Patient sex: M
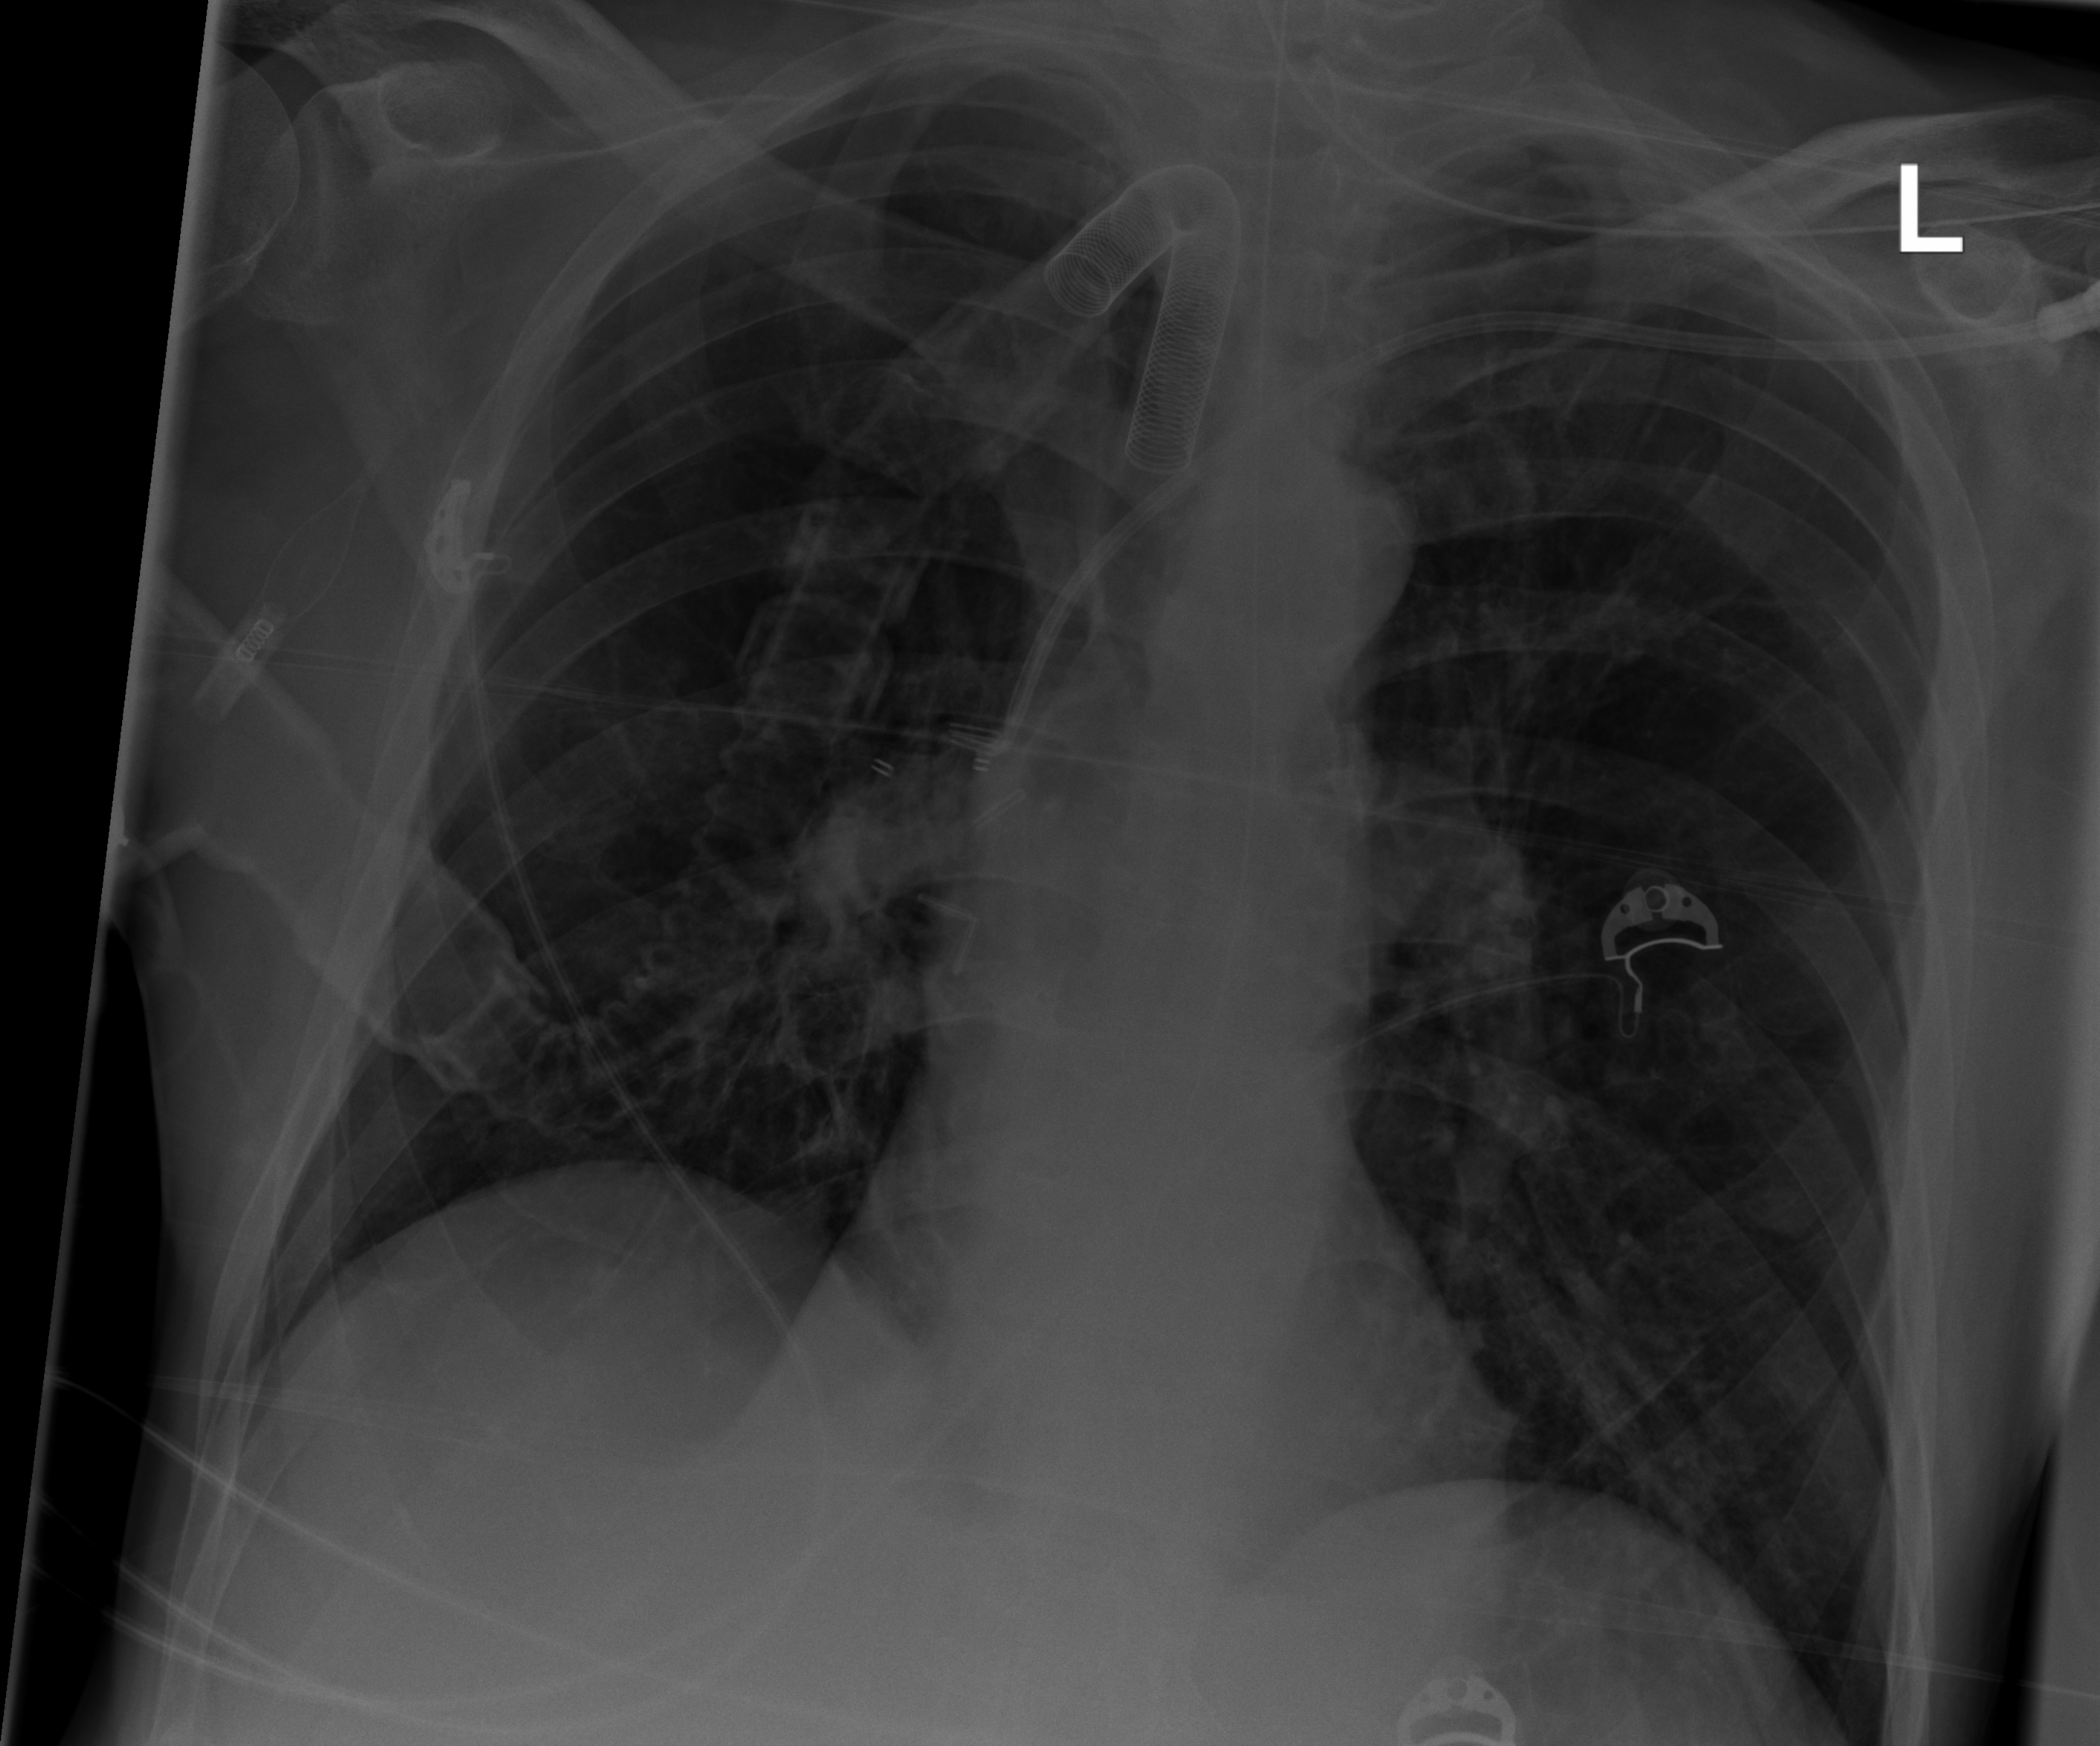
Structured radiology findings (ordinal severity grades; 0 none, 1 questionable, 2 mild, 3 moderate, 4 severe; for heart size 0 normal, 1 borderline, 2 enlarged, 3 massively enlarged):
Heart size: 0
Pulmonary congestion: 0
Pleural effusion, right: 0
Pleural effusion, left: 0
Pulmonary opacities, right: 2
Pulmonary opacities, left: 0
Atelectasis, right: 0
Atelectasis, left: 0